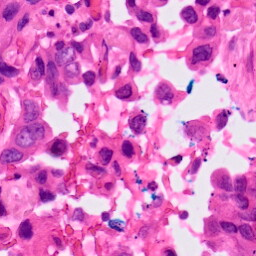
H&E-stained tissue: Lung